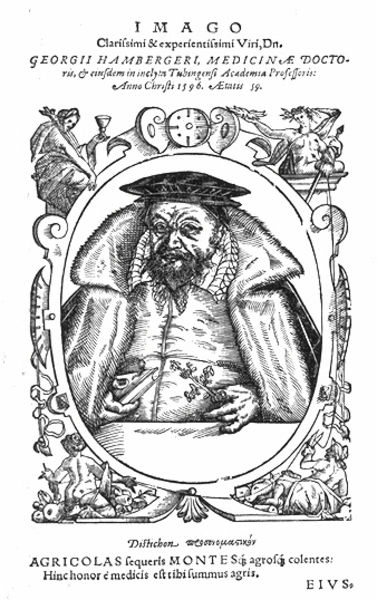
Titel: Bildnis des Georg Hamberger
Künstler: Hans Ulrich Alt
Institution: (Seriendruck)
Schlagwörter: hand, mann, umhang, blumen, frau, hut, nase, tisch, zeichnung, obst, ornament, alt, bart, kappe, mütze, augen, falten, hermelin, kragen, mensch, pelz, rahmen, bild, bildnis, hände, portrait, porträt, kelch, mantel, adel, kaufmann, frontal, oval, rund, gemüse, ranken, fell, schrift, italien, grafik, rand, dick, streng, verzierung, bauch, fett, buch, medaillon, kreuz, zweig, druck, radierung, stich, text, hässlich, beschriftung, plakat, angel, herrscher, arzt, medizin, tinte, bleistiftzeichnung, buchseite, verziert, schnörkel, pelzkragen, pelzmantel, voluten, götter, kraut, kupferstich, doktor, georg, zeichung, latein, lateinisch, zeichnug, bat, bergbau, gewürz, chinese, füller, agricola, federhalter, imago, fellmantel, ck, doctoris, georgii hambergeri, medicina, montan, medinzin